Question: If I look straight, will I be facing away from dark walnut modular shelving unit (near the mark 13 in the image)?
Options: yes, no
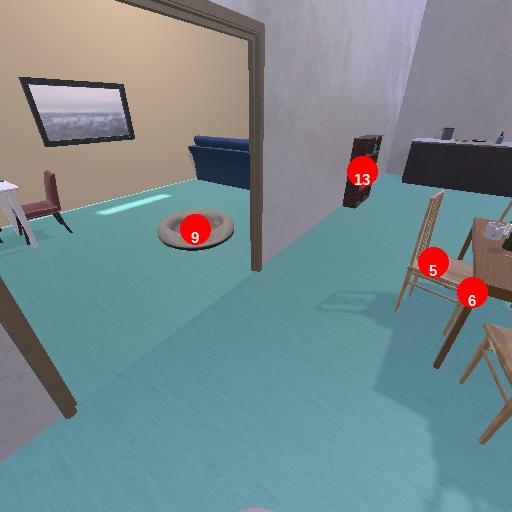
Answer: yes